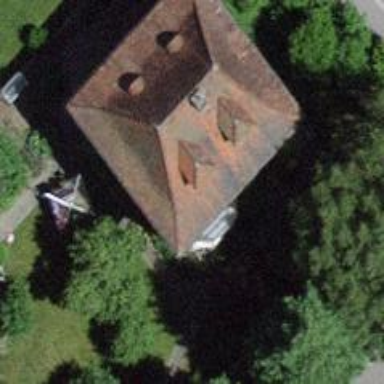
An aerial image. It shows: Residential building with hipped roof.